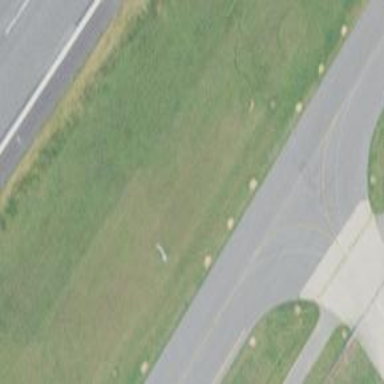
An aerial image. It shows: View of taxiway at the airport.